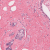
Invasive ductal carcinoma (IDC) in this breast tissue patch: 0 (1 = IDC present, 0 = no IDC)